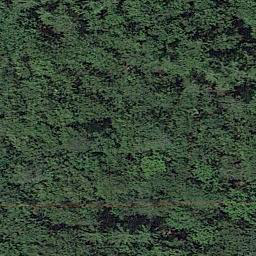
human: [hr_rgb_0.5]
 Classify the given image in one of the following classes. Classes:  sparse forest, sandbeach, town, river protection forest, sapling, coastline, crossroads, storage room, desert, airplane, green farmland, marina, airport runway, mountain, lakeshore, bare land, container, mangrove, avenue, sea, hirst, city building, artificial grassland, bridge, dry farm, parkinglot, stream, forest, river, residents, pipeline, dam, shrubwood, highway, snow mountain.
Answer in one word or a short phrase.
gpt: forest